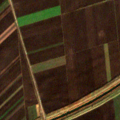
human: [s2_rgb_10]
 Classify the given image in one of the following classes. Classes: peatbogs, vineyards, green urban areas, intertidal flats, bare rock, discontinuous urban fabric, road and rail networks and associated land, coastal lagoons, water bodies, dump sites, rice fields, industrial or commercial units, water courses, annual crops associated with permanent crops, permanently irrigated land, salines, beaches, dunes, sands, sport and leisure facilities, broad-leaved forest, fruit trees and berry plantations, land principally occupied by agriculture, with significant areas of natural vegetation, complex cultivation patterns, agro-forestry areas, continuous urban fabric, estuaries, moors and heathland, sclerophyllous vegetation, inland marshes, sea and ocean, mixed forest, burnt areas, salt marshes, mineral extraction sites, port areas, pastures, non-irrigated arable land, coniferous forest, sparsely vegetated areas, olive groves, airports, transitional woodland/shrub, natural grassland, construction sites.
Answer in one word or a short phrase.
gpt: non-irrigated arable land, water courses